Interaction volume radius: 5 \u00c5
Interaction volume height: 45 \u00c5
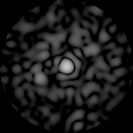
Disorder parameter: 0.8573